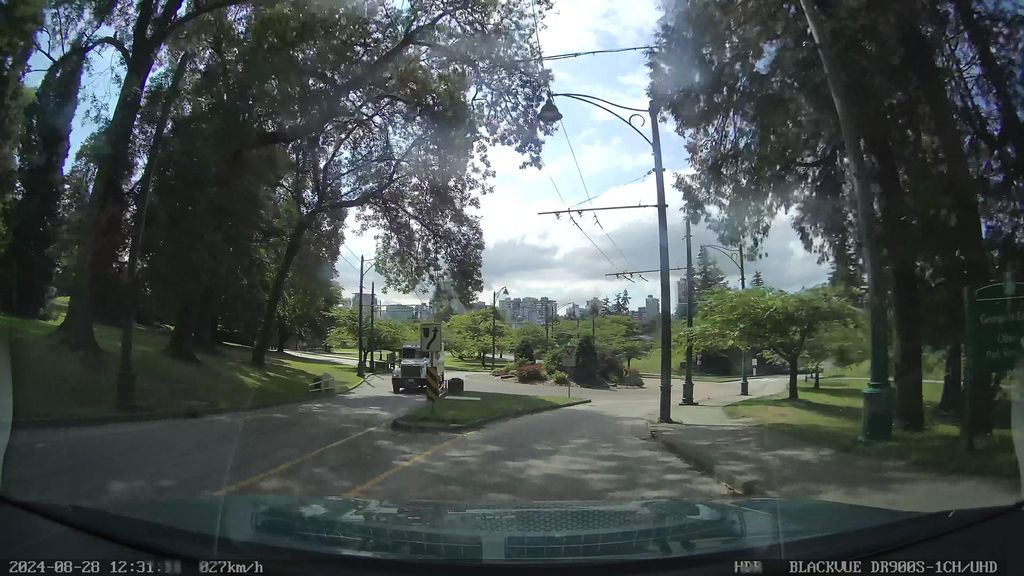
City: vancouver